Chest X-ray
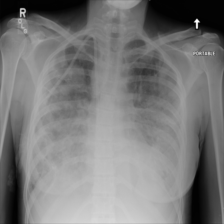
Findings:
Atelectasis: negative
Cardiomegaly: negative
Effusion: positive
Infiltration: negative
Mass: negative
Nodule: negative
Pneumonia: negative
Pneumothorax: negative
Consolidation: negative
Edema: positive
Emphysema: negative
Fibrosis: negative
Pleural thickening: negative
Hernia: negative